Question: Count the number of objects in the diagram.
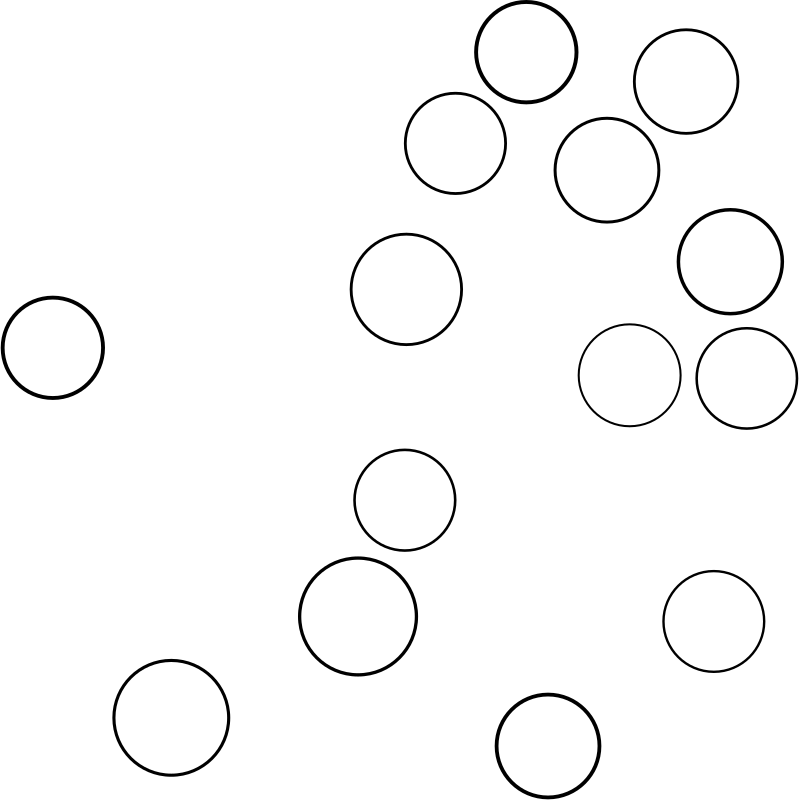
Answer: 14